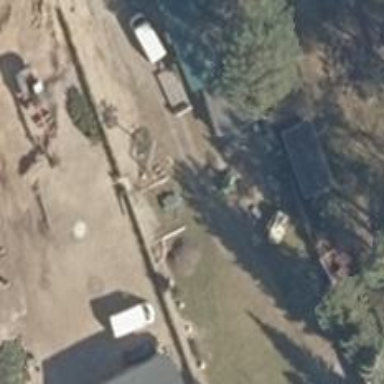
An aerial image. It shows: Driveway made of ground surface.